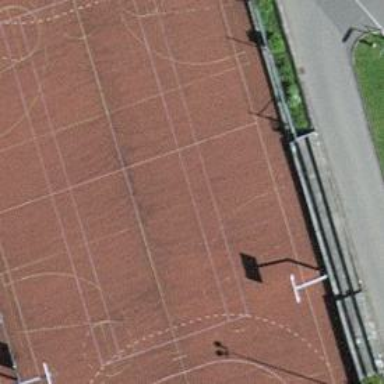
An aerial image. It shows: Basketball court on leisure land pitch.